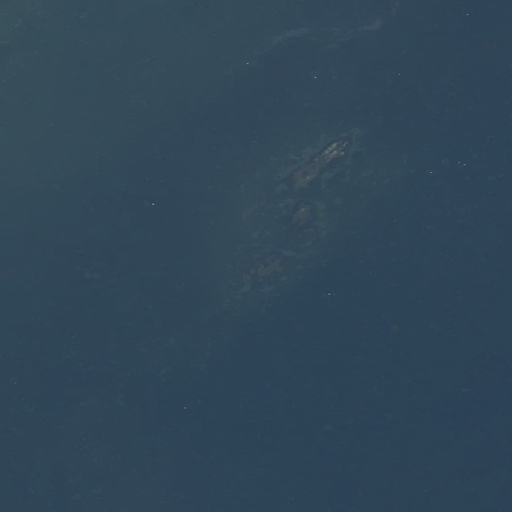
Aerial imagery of bar in Maine named Branning Ledge containing only open water